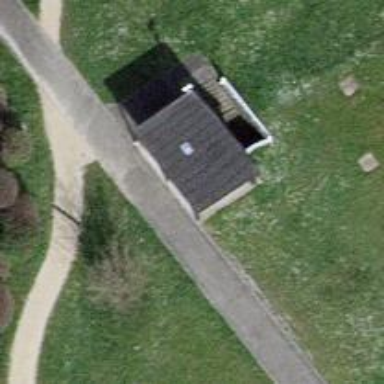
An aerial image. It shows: Toilets.